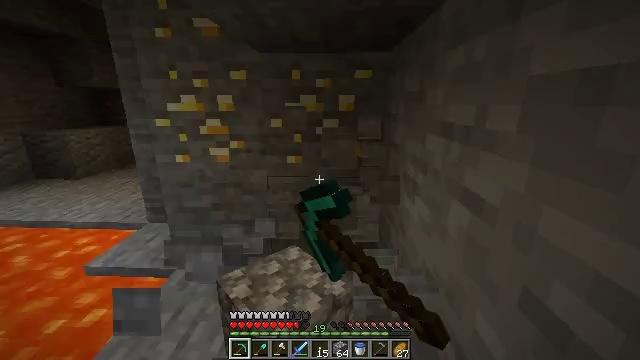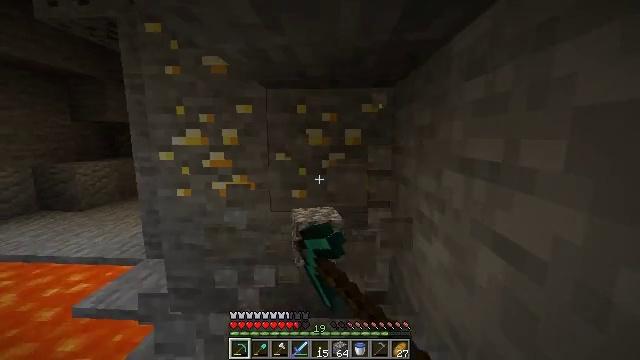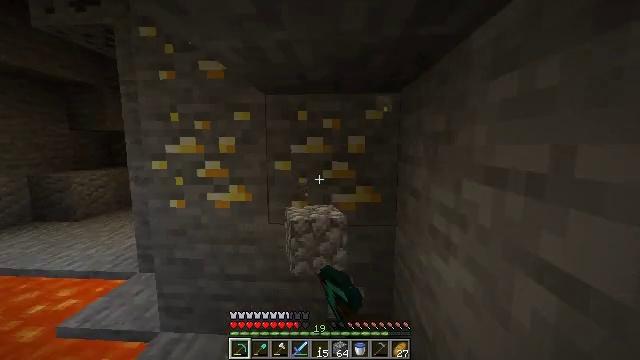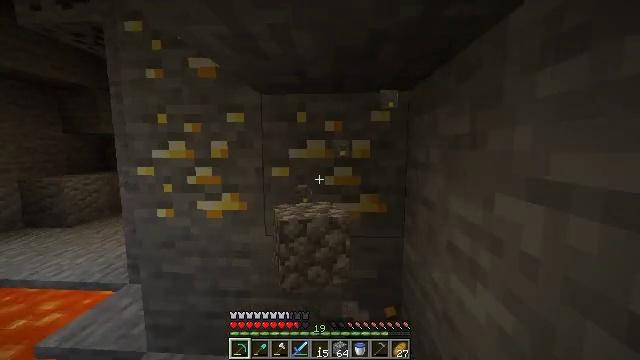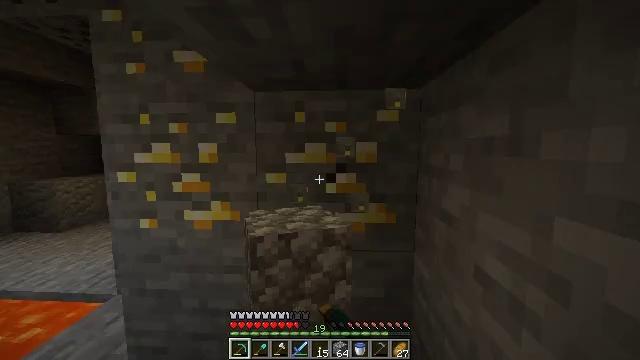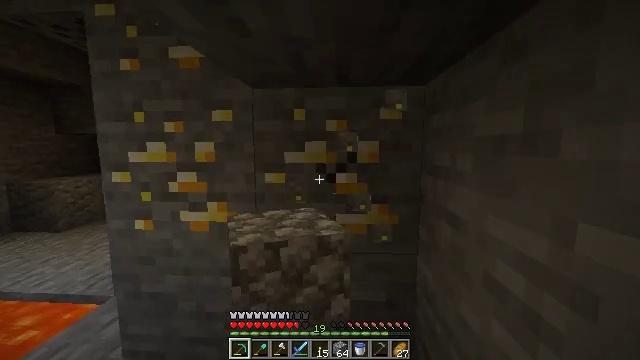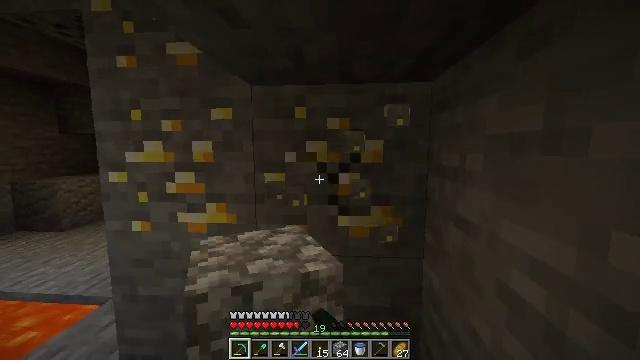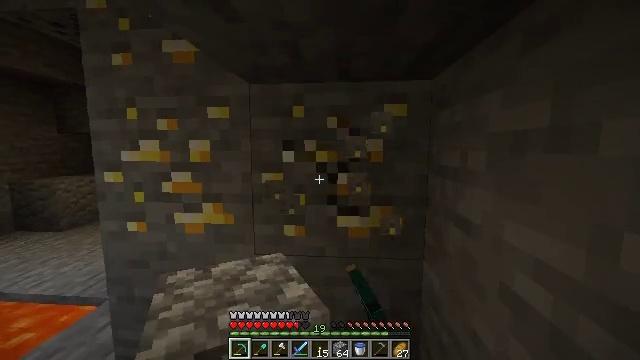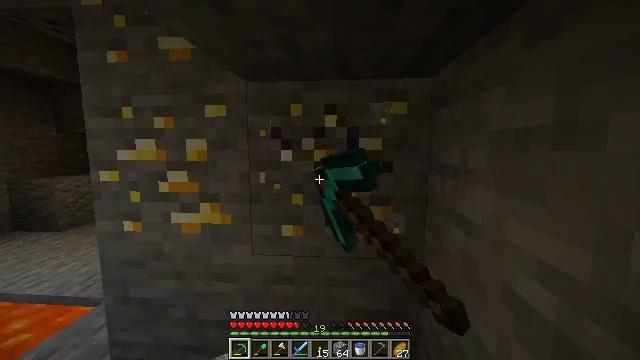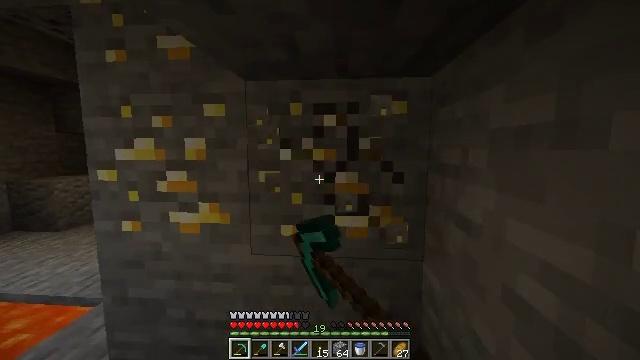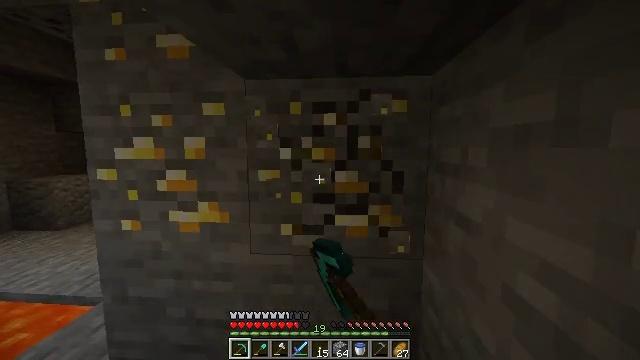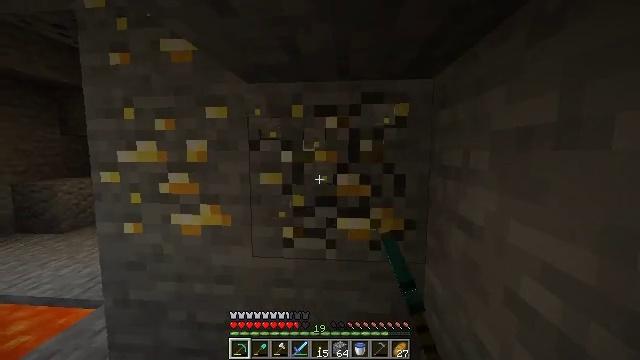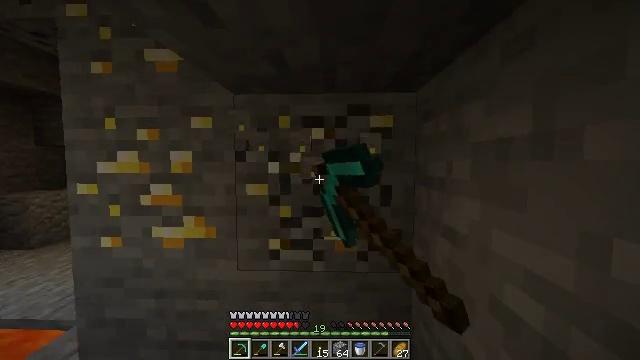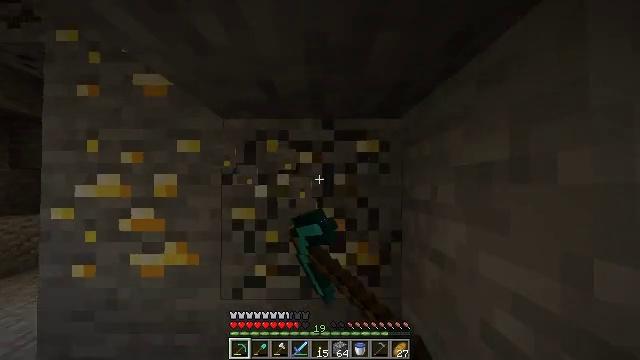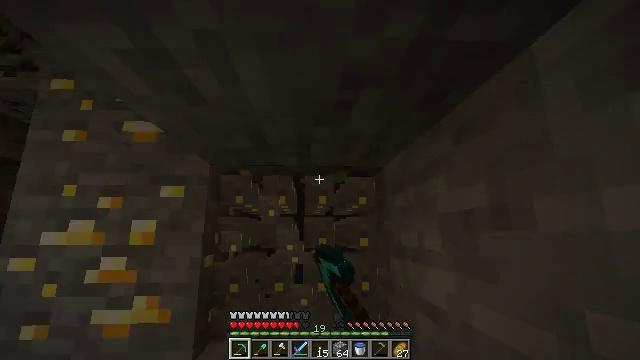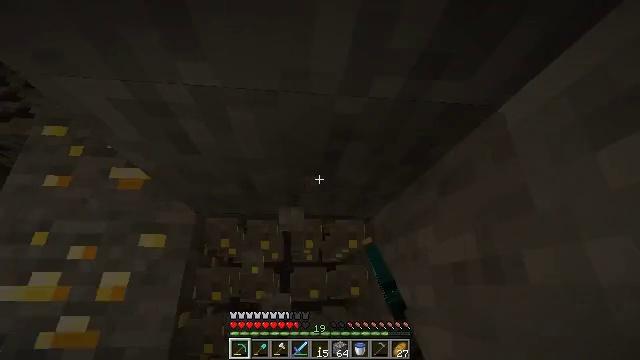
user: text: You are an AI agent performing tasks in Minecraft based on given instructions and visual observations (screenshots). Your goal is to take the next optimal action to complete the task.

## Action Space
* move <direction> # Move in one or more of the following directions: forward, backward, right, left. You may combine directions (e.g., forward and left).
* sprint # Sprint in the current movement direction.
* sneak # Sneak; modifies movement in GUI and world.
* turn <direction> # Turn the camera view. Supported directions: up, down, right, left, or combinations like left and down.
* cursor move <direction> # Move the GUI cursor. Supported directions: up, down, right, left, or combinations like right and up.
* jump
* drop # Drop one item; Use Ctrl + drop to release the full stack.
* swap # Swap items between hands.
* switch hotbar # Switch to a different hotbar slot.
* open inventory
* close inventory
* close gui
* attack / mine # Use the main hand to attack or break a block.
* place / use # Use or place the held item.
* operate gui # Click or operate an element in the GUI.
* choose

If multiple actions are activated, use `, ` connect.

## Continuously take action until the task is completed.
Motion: motion action
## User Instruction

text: Extract gold ore from the mine.
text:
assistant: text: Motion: move forward, turn left and up, attack / mine
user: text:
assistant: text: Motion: move forward, turn up, attack / mine
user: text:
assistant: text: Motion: move forward, attack / mine
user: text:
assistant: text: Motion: attack / mine
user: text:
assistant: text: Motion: attack / mine
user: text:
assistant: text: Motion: attack / mine
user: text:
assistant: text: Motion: attack / mine
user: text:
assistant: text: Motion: attack / mine
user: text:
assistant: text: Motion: attack / mine
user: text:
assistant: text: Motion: attack / mine
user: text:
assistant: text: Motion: attack / mine
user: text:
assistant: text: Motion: turn right and up, attack / mine
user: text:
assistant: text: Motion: turn right and up, attack / mine
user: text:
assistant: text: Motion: turn right and up, attack / mine
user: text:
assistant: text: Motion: turn right and up, attack / mine
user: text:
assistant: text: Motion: turn right and up, attack / mine
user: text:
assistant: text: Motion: turn up, attack / mine
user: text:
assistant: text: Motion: turn up, attack / mine
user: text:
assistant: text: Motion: attack / mine